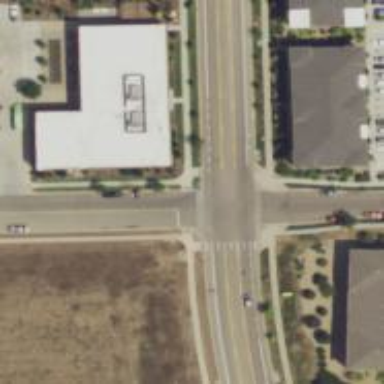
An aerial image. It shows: Road with stop sign.